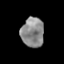
Tissue: prostate
Cell type: T cells
Senescence score: 0.2738
Nuclear area (px): 657
Mean DAPI intensity: 139.971